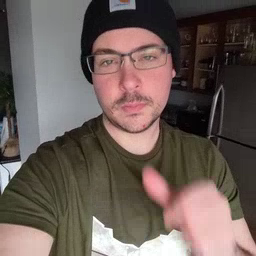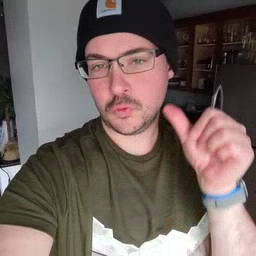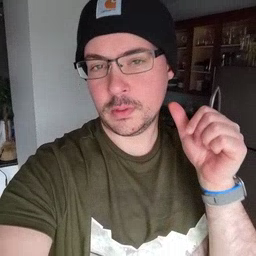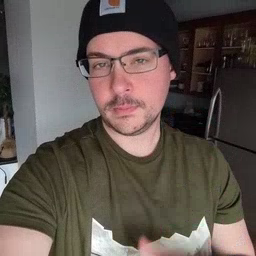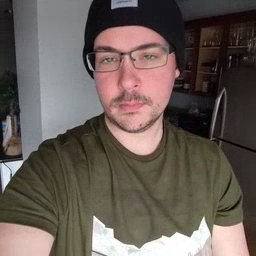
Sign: yesterday